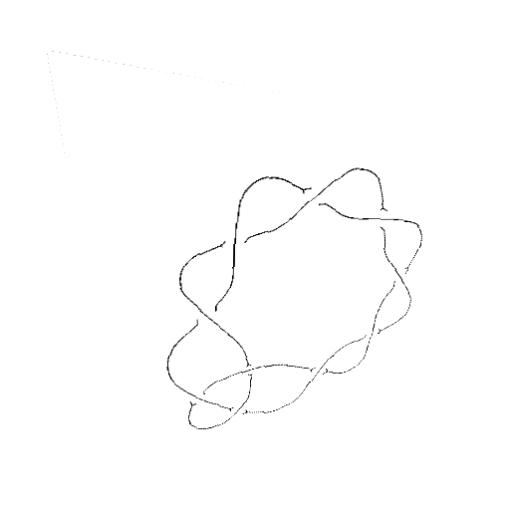
Crossing number: 10